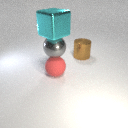
large red rubber sphere below large cyan metal cube